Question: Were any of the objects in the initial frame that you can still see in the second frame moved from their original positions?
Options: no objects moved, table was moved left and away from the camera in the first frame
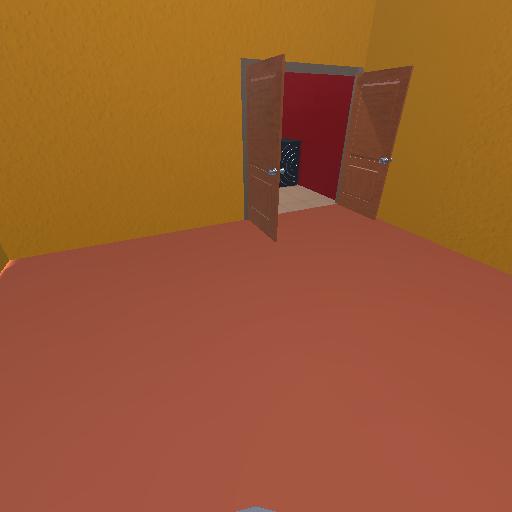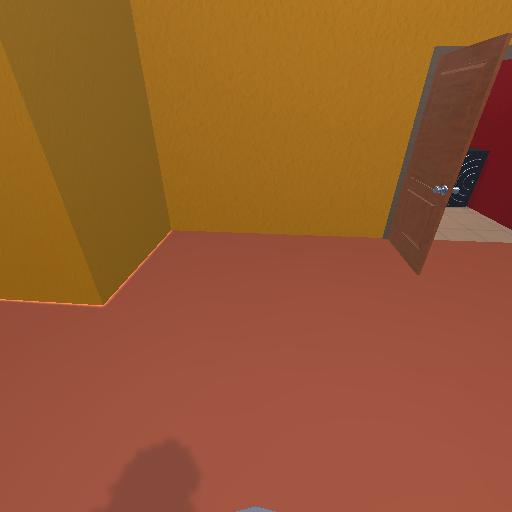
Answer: no objects moved